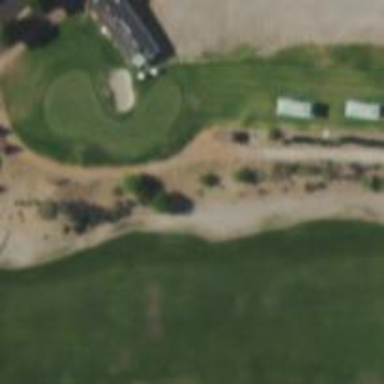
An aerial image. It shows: Area of rough grass used for golf.